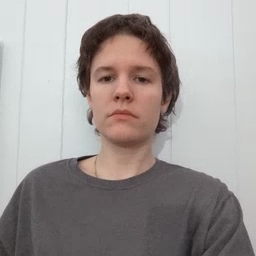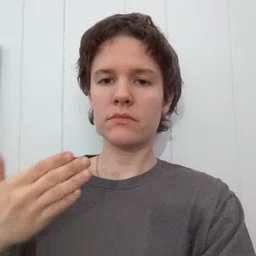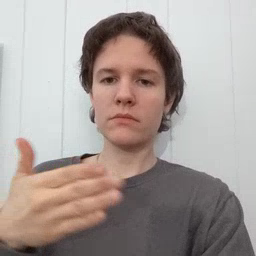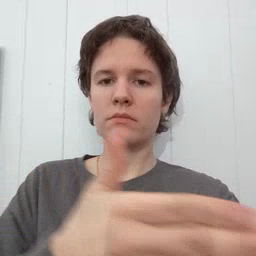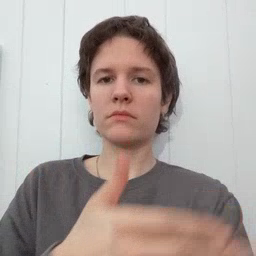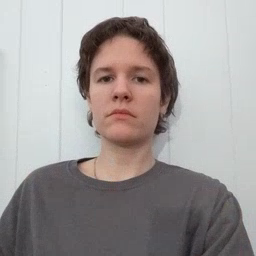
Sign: fish